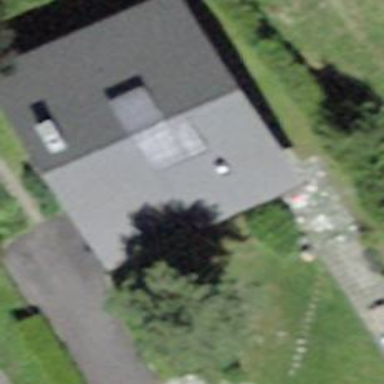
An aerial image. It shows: Simple and straightforward house.